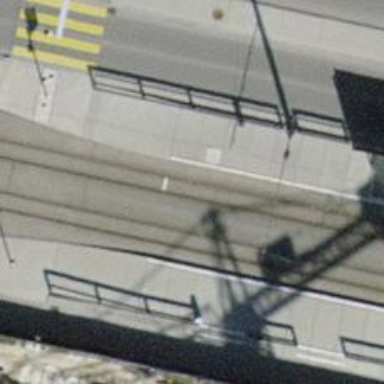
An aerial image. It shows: Tram stop with public transport connection.